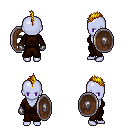
a pixel art fantasy rpg character, female body template, dark elf, purple skin, brown robe, red pants, blonde mohawk hairstyle, metal gloves, shield, four views (front, back, left, right), 2x2 character sprite sheet, small pixel art, hard edges, no anti-aliasing